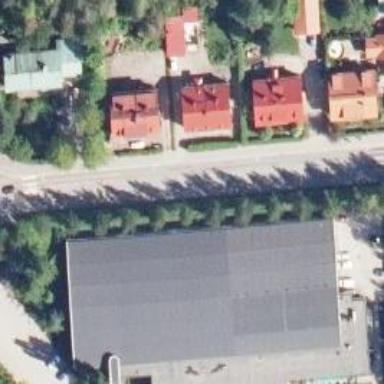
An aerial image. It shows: Alleyway designated as service road.